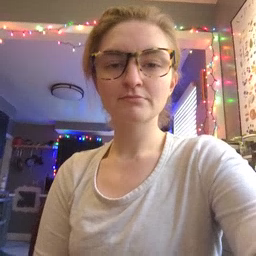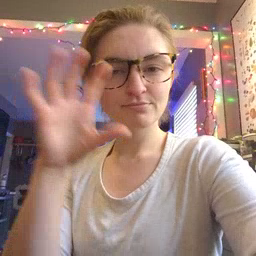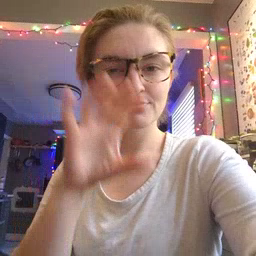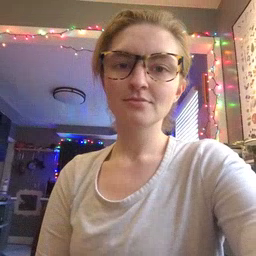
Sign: cloud